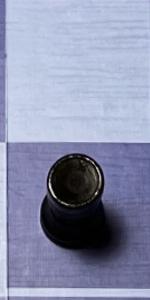
Label: Rook_Black